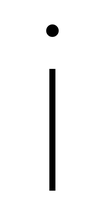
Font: Roboto_Thin